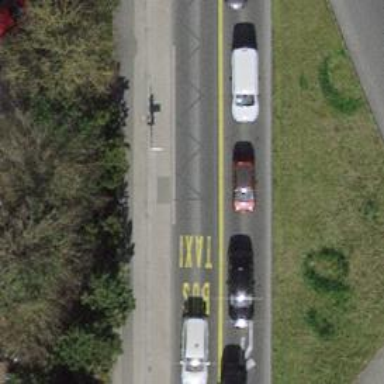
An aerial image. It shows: Asphalt sidewalk leading to platform for public transport.